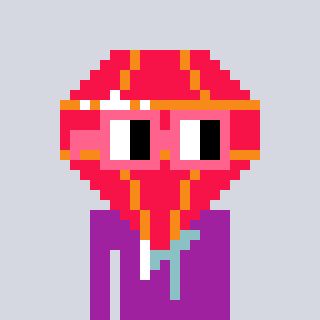
a pixel art character with square pink glasses, a red diamond-shaped head and a magenta-colored body on a cool background